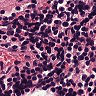
Metastatic tissue present: no